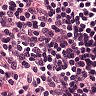
Metastatic tissue present: no